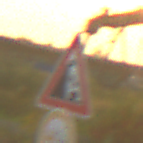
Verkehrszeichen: SteinschlagLinks
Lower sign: VerbotUeberholenEinspurigeFahrzeuge
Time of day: SunriseSunset
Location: Outdoor (Suburban)
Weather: PartlyCloudy
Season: NotSpecified
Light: Natural